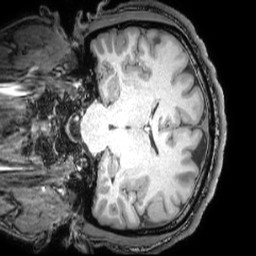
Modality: T1w
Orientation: coronal
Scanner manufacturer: philips
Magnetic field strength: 3 T
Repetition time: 0.008 s
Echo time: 0.0035 s